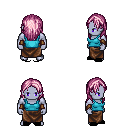
a pixel art fantasy rpg character, male body template, dark elf, purple skin, teal pirate shirt, robe skirt, pink long hairstyle, leather bracers, black slippers, four views (front, back, left, right), 2x2 character sprite sheet, small pixel art, hard edges, no anti-aliasing